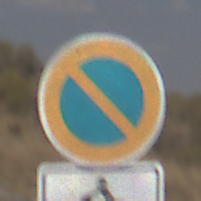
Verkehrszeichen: EingeschraenktesHalteverbot
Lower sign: HinweisDurchSinnbild18
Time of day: Midday
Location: Outdoor (Nature)
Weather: PartlyCloudy
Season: NotSpecified
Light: Natural